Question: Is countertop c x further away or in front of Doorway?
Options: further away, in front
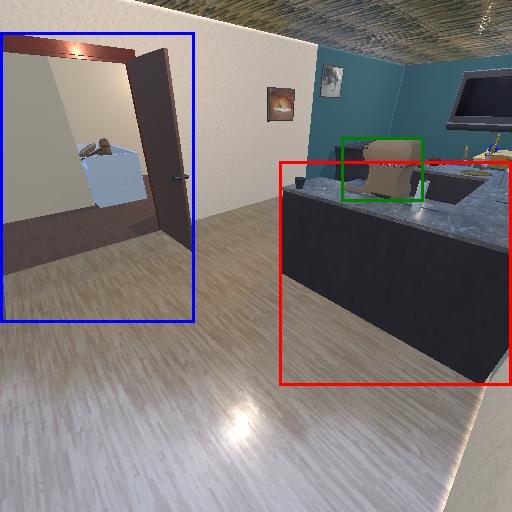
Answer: further away